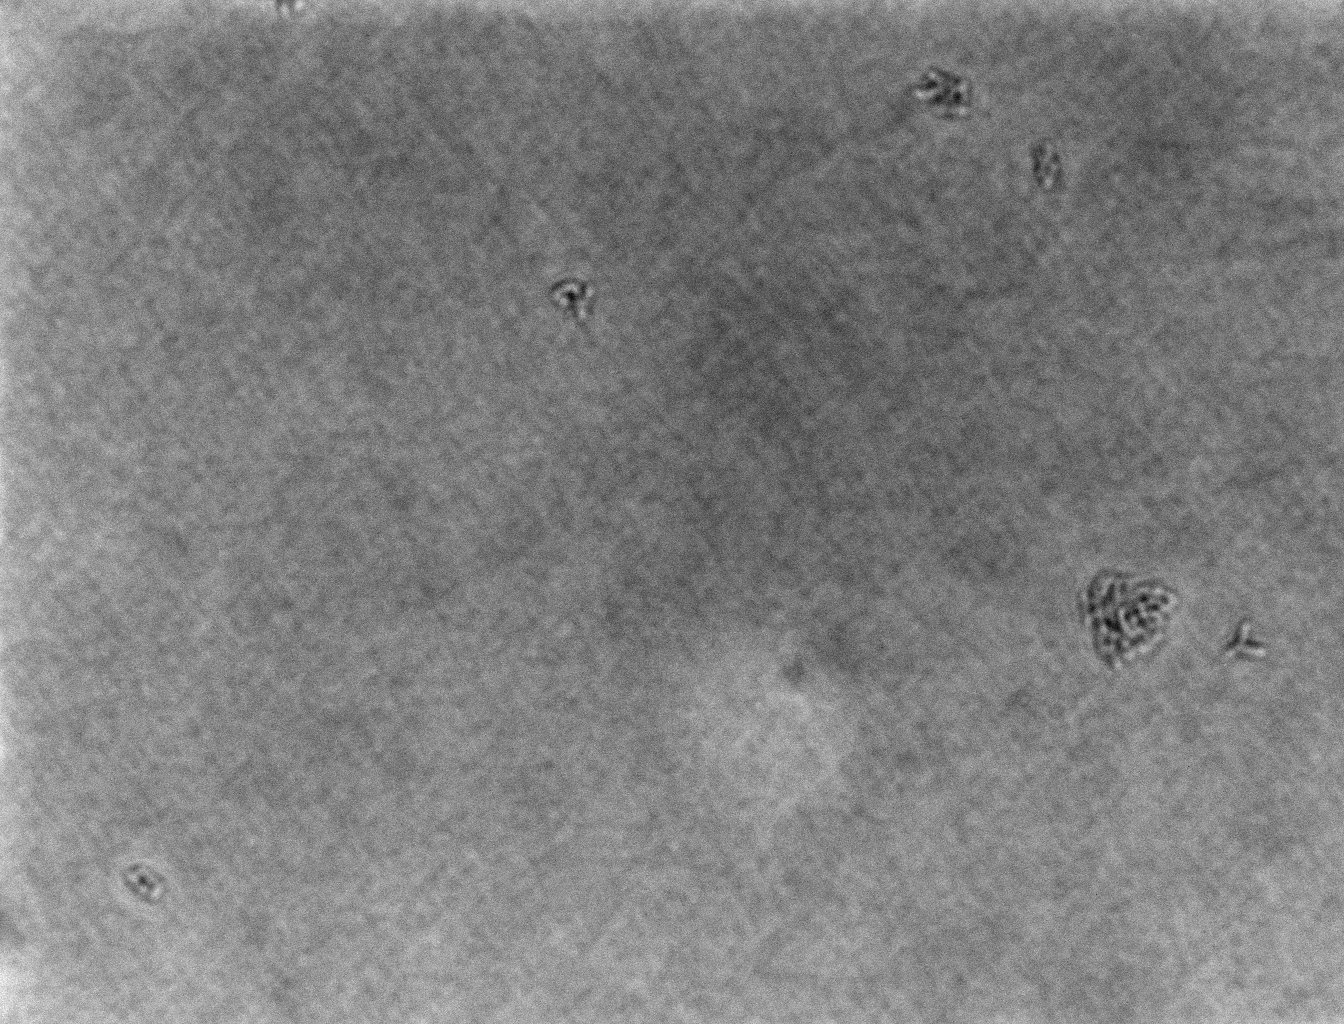
Brightfield microscopy, 60x objective, 3 h incubation